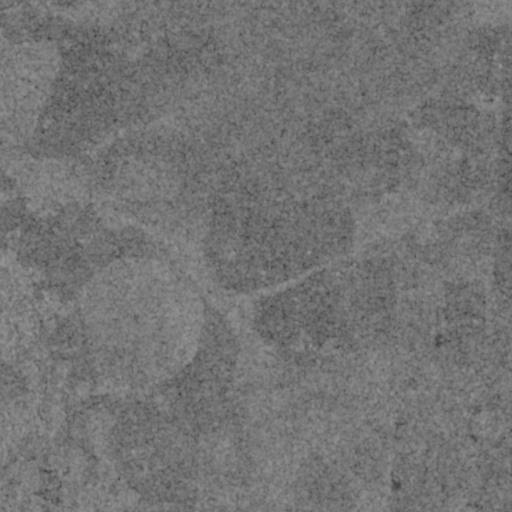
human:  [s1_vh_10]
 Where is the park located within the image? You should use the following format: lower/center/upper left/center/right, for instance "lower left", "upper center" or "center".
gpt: The park is located in the lower right of the image.
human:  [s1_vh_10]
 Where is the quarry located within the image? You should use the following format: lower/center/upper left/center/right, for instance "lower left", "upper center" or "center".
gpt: There is no quarry in the image.

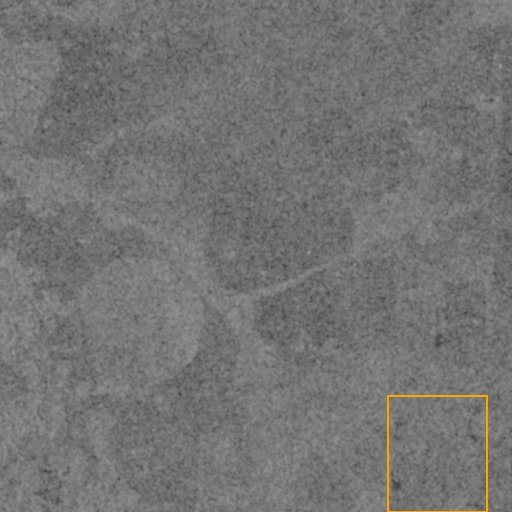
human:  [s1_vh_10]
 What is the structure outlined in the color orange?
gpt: The structure outlined in orange is a park.
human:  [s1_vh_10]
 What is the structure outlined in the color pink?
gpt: There is no pink outline.